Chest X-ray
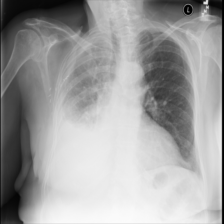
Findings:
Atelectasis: negative
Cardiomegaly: negative
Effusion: negative
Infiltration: negative
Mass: negative
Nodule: negative
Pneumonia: negative
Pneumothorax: negative
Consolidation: negative
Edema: negative
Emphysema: negative
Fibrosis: negative
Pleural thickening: negative
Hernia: negative